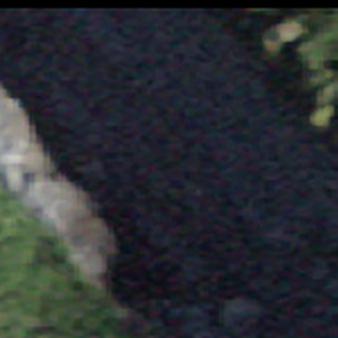
Label: other